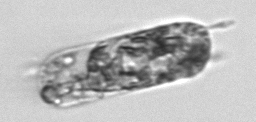
Label: Hemiaulus